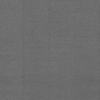
Label: dusty